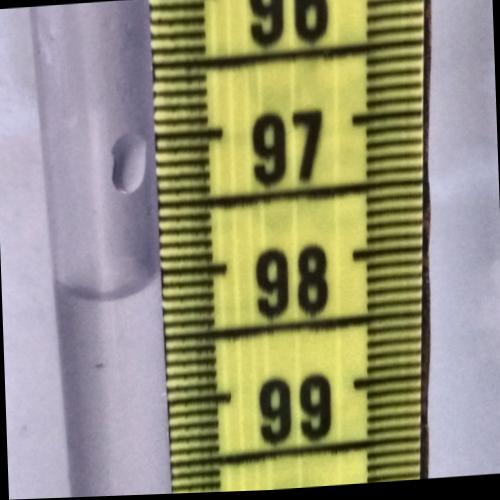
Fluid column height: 98.1 cm